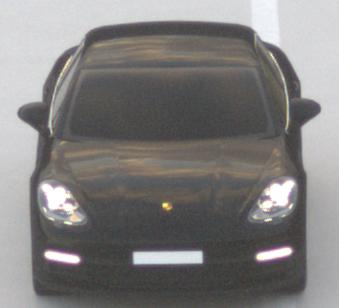
Make: Porsche
Model: Panamera
Detailed model: Panamera (971)
Model produced from: 2016/11
Model produced until: 2018/08
Doors: 5
Color: black
Road condition: dry road
Daytime: sunrise or sunset
Contrast: low contrast